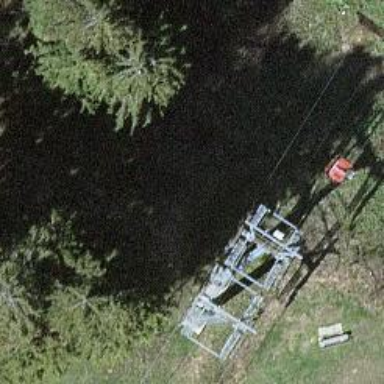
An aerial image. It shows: Pylon for aerialway.